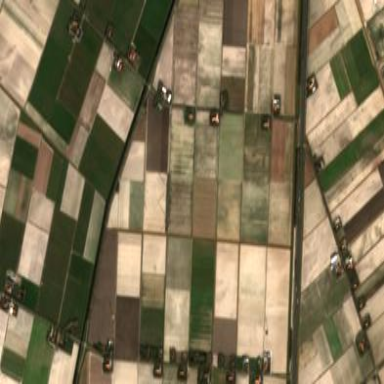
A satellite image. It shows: Picturesque farmland scene.